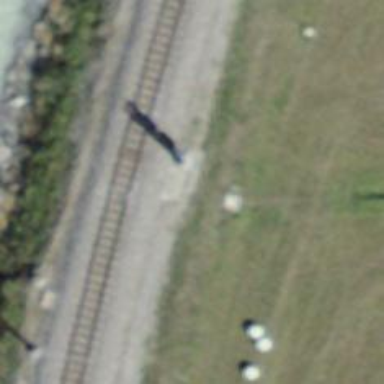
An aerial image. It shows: Railway signal.